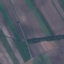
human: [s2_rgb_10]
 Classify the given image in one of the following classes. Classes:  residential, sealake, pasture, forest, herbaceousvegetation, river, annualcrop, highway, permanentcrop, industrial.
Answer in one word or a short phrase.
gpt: AnnualCrop